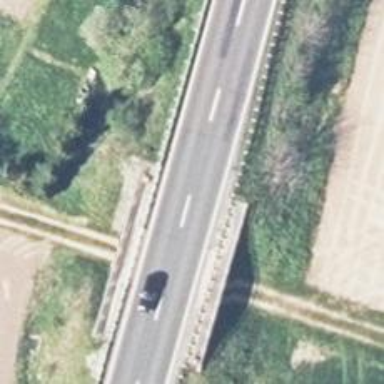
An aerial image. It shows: Primary highway bridge with asphalt surface.